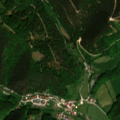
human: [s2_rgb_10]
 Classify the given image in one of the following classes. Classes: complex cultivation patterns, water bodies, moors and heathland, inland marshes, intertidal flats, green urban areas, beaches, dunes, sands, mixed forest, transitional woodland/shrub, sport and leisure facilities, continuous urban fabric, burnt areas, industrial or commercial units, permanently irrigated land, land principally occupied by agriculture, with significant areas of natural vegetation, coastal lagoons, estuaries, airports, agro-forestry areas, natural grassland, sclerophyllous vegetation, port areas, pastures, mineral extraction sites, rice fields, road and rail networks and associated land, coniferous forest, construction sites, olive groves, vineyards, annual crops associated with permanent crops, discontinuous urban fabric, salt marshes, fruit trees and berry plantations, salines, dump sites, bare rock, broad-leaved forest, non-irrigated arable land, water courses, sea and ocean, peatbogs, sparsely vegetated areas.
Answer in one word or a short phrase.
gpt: pastures, land principally occupied by agriculture, with significant areas of natural vegetation, broad-leaved forest, coniferous forest, mixed forest